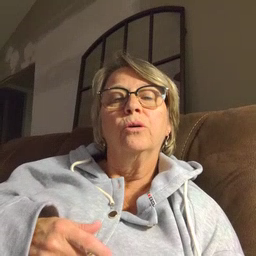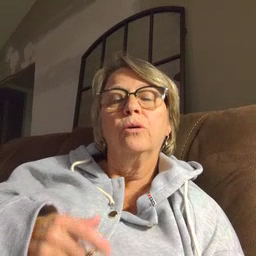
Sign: brother